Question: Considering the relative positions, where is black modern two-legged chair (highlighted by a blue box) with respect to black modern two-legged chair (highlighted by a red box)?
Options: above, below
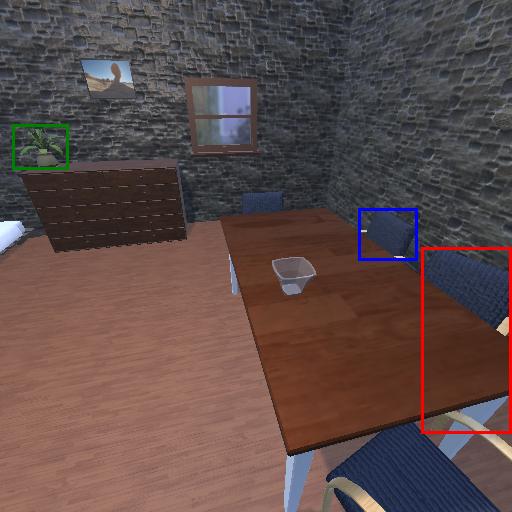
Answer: above